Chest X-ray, PA view. Patient: 51 years old, sex F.
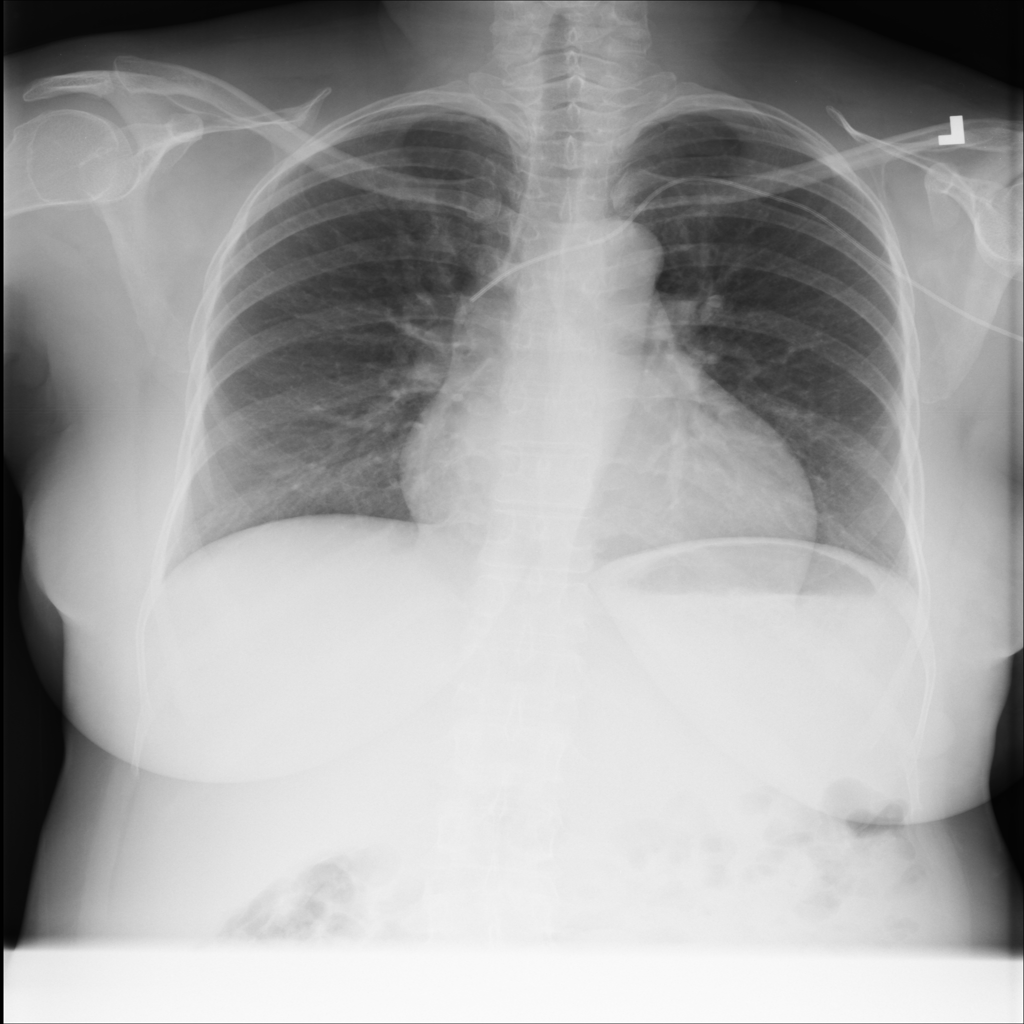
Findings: Cardiomegaly